Question: I have struct in this form:
'''
struct args {
uint16_t portnum; /**< port number */
const char *portstr;/**< port number as string */
cmd_t cmd; /**< command (GET, SET) */
uint8_t value; /**< set value */
uint8_t id; /**< device id */
};
struct args arguments =
{ DEFAULT_PORTNUM, DEFAULT_PORTNUM_STR, UNDEF, 0, 0 };
'''
I need to extract "id,cmd,value" from arguments and save them in 2 bytes buffer in this form:

arguments.value has max value of 127 so 7th bit is unused
I tried this but it doesn't work
'''
uint8_t buf[2];
buf[0] = arguments.cmd | arguments.id << 2;
buf[1] = arguments.value >> 1;
if(send(sockfd, buf, 2, 0) < 0 ){
//error
}
'''
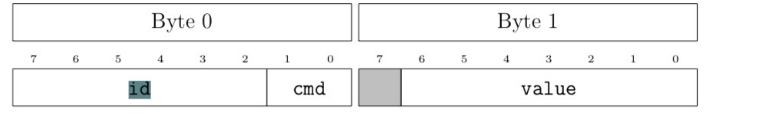
Answer: > cmd_t is enum typedef enum { GET = 0, SET = 1, UNDEF = 2 } cmd_t;
ID [0, 63] ,
VALUE [0, 127]
Just don't shift 'value' to the right. '>> 1' is (logically) equal to division by 2 '/ 2'.
'''
buf[0] = arguments.cmd | arguments.id << 2;
buf[1] = arguments.value;
'''
The MSB bit of 'buf[1]' is "unused" - will be set to zero, from 'arguments.value'.
Remember it's good to implement assertions or other error-checking-mechanisms to make your functions extra safe:
'''
assert(0 <= arguments.cmd && arguments.cmd <= 2);
assert(0 <= arguments.id && arguments.id <= 63);
assert(0 <= arguments.value && arguments.value <= 127);
'''
And you may mask the values so nothing strange will ever happen, as suggested by @bolson in his answer
'''
buf[0] = (arguments.cmd & 0x3) | ((arguments.id << 2) & 0xfc);
buf[1] = arguments.value & 0x7f;
'''